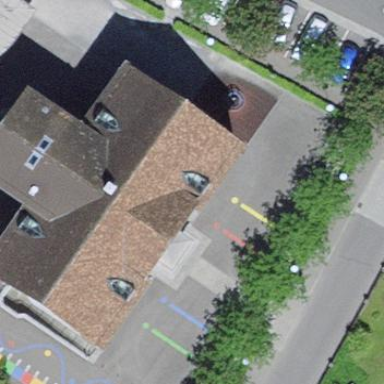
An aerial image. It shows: Kindergarten located within school building.